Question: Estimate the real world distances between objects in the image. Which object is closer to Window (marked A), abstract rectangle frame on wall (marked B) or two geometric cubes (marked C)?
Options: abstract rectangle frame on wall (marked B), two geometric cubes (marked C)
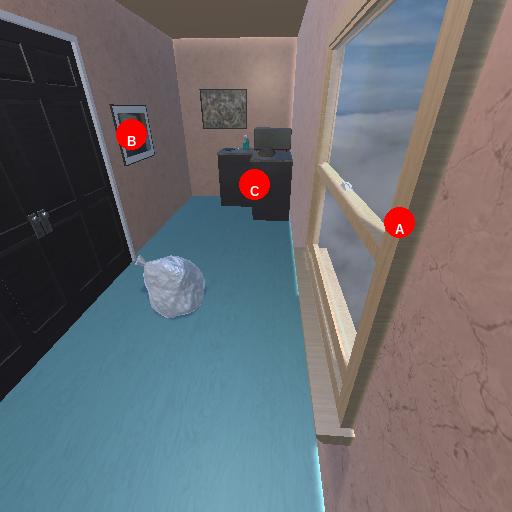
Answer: abstract rectangle frame on wall (marked B)